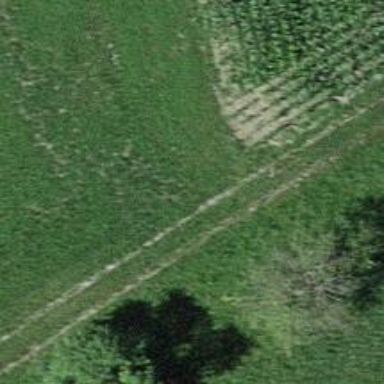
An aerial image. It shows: Track road with grade4 tracktype.